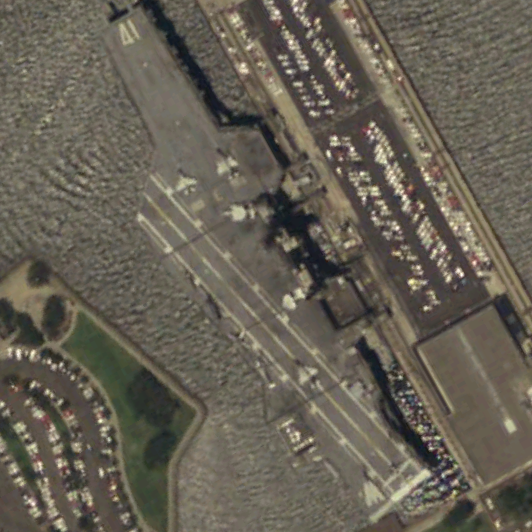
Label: aircraft_carrier